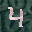
Label: 4